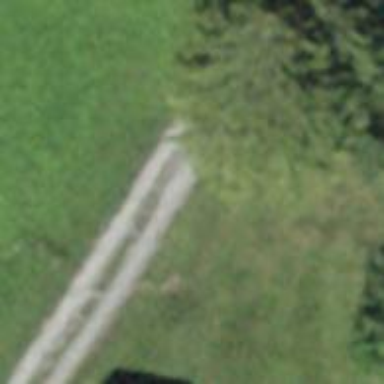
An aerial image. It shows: Track with grade 3 surface.